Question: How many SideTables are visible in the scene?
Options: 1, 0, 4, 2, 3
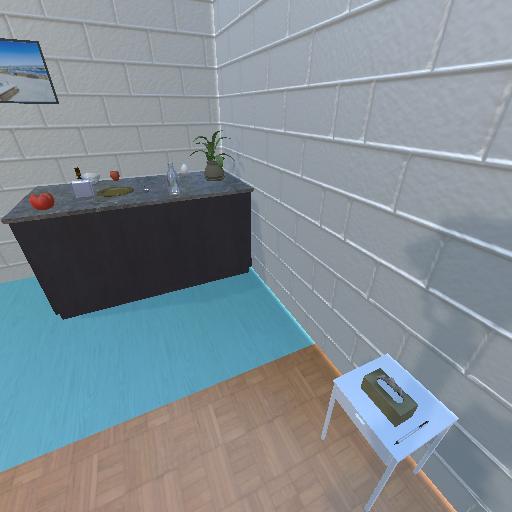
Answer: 1